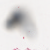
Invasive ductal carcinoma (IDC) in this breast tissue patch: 0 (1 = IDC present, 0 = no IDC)